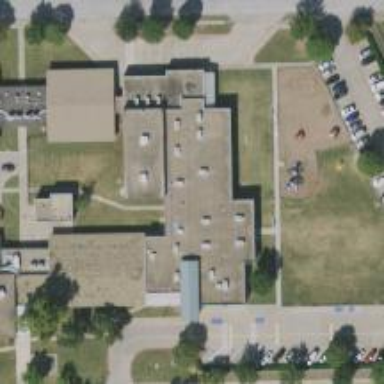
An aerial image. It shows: School.